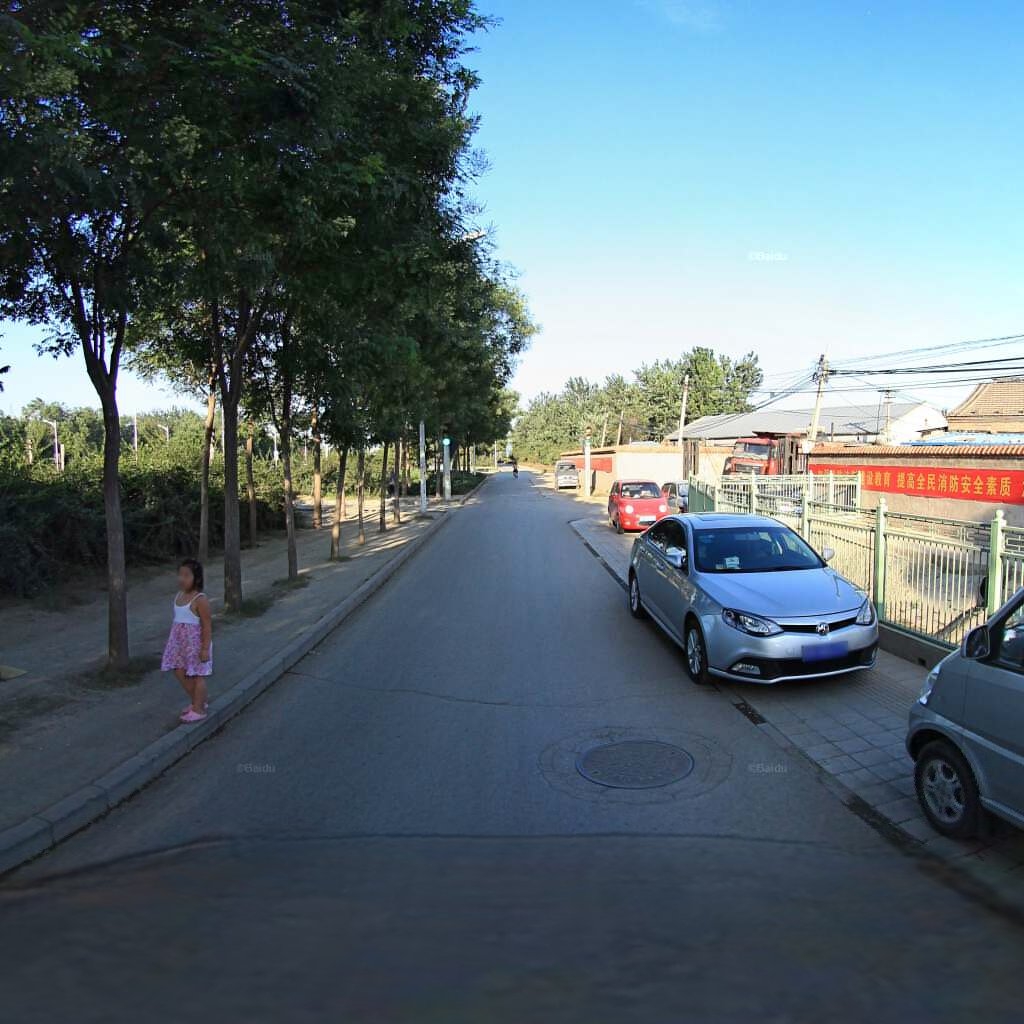
Region: Haidian
Road damage annotations: transverse crack, manhole cover